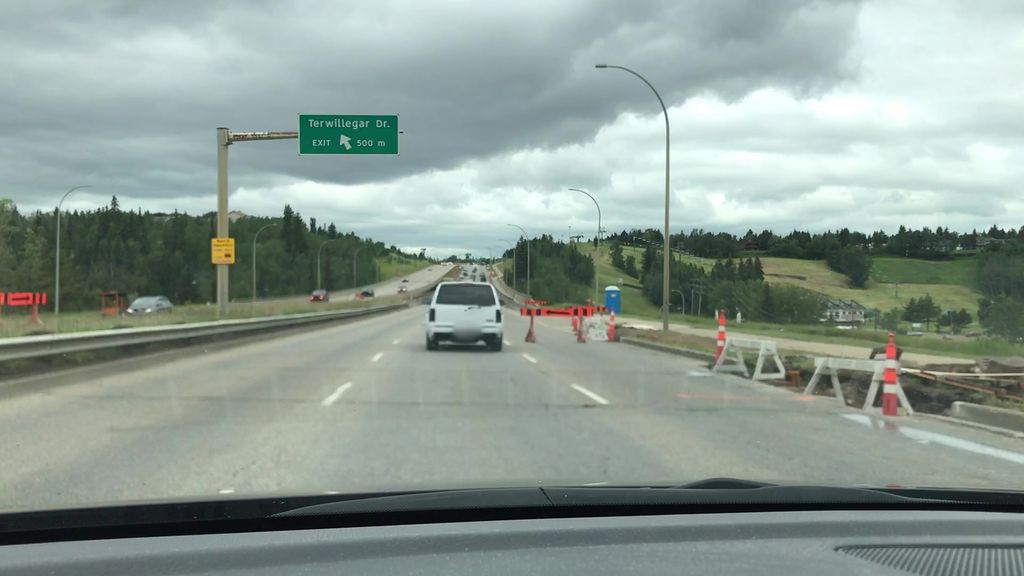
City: edmonton